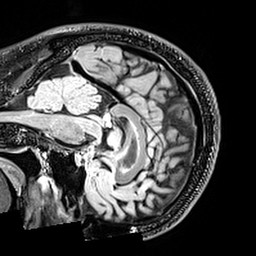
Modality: T2w
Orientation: sagittal
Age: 47
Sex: male
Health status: healthy
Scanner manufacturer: siemens
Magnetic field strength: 3 T
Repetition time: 5 s
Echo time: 0.397 s